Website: home-depot
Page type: account-dashboard
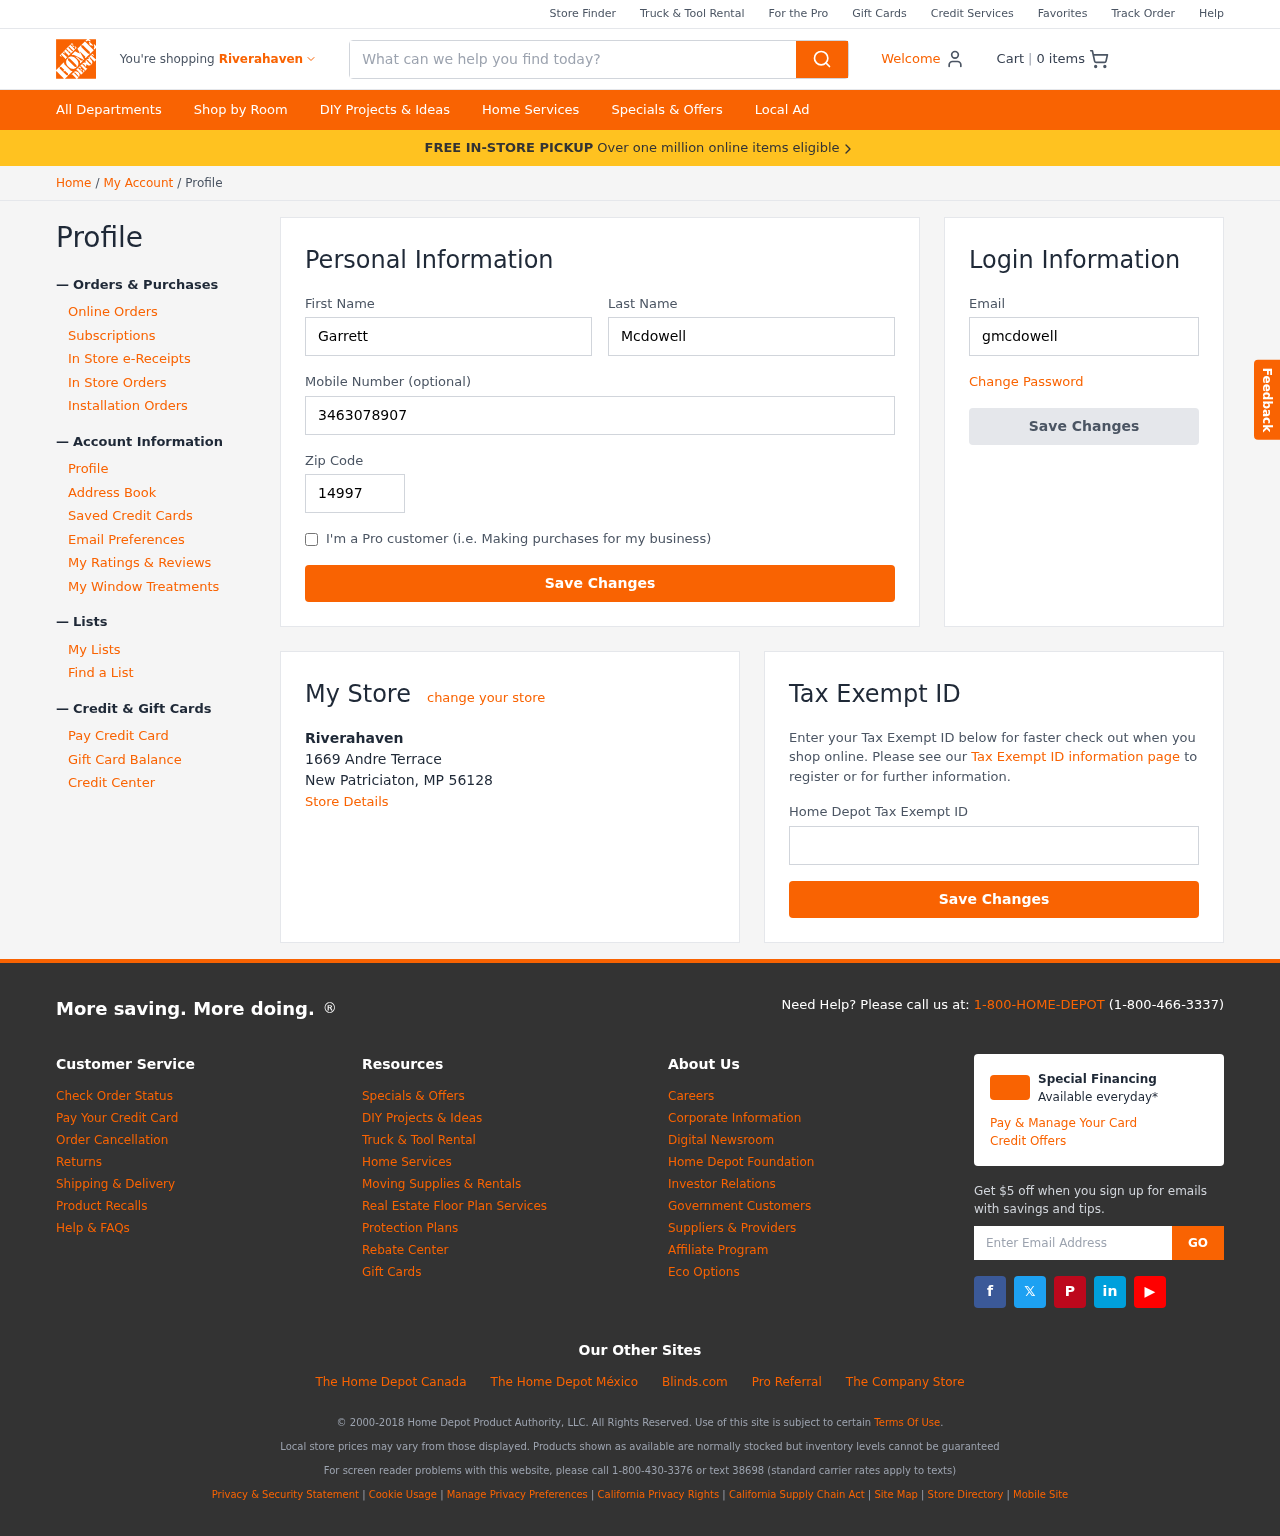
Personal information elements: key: PII_CITY
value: Riverahaven
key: PII_EMAIL
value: gmcdowell@gmail.com
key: PII_FIRSTNAME
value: Garrett
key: PII_LASTNAME
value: Mcdowell
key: PII_LOCATION1_CITY_STATE_ZIP
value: New Patriciaton, MP 56128
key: PII_LOCATION1_NAME
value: Riverahaven
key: PII_LOCATION1_STREET
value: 1669 Andre Terrace
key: PII_PHONE
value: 3463078907
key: PII_POSTCODE
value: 14997
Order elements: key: ORDER_NUM_ITEMS
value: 0
Search elements: key: HEADER_SEARCH
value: What can we help you find today?